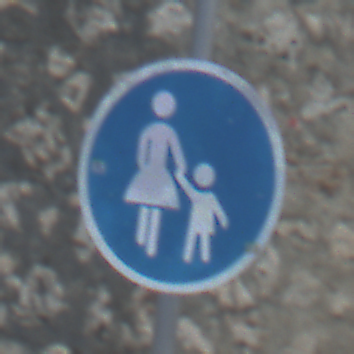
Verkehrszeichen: Gehweg
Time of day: MorningAfternoon
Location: Outdoor (Suburban)
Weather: PartlyCloudy
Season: NotSpecified
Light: Natural